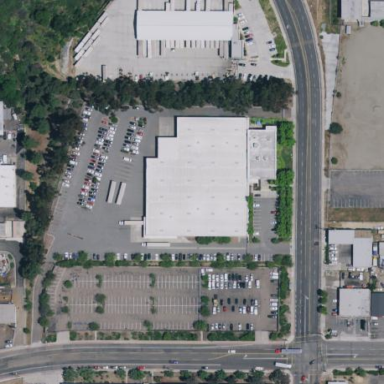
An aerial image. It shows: Industrial building.